Field crop: maize
Growth stage: 2
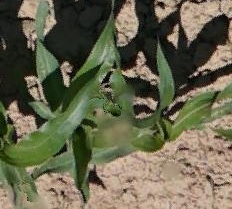
Species: maize